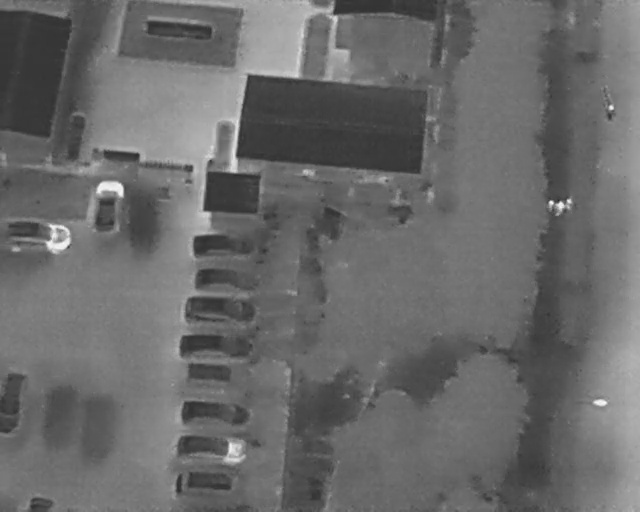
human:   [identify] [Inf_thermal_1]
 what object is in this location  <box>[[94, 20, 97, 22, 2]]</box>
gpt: <ref>1 medium person at the top right</ref>

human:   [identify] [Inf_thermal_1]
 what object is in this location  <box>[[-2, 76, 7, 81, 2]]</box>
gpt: <ref>1 medium car at the bottom left</ref>